Question: I use SKNode's xScale property to flip my sprites horizontally. Now, after updating iOS to version 7.1 horizontal flip causes my objects to sink inside the ground. (See animation below). The problem occurs only with xScale property. Vertical flips work fine.
'''
// Init
{
SKSpriteNode* ground = [SKSpriteNode spriteNodeWithColor:[UIColor blackColor] size:CGSizeMake(winSize.width, 150)];
ground.position = CGPointMake(winSize.width/2, ground.size.height/2);
ground.physicsBody = [SKPhysicsBody bodyWithRectangleOfSize:ground.size center:CGPointZero];
ground.physicsBody.dynamic = NO;
ground.physicsBody.categoryBitMask = 0x01;
ground.physicsBody.collisionBitMask = 0x02;
ground.physicsBody.contactTestBitMask = 0x02;
[self.world addChild:ground];
SKSpriteNode* turtle = [SKSpriteNode spriteNodeWithImageNamed:@"turtle.png"];
turtle.physicsBody = [SKPhysicsBody bodyWithCircleOfRadius:turtle.size.width/2];
turtle.physicsBody.categoryBitMask = 0x02;
turtle.physicsBody.collisionBitMask = 0x01;
turtle.physicsBody.contactTestBitMask = 0x01;
turtle.position = CGPointMake(winSize.width/2, winSize.height/2);
[self.world addChild:turtle];
self.turtle = turtle;
}
// Somewhere else
{
self.turtle.xScale *= -1;
}
'''

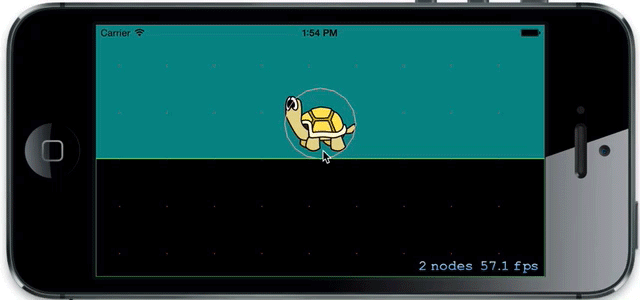
Answer: I'm convinced this is a bug in SpriteKit.
Anyway, here is one solution for the problem (Actually, this is more a workaround than a real solution but...): Also, container node holds the physicsBody while the child node is merely a graphics node. This way you can safely flip the sprite using xScale without affecting the physics of the node.
'''
// Init
{
SKSpriteNode* turtleSprite = [SKSpriteNode spriteNodeWithImageNamed:@"turtle.png"];
self.turtleSprite = turtleSprite;
SKNode* turtleWrapper = [SKNode node];
turtleWrapper.physicsBody = [SKPhysicsBody bodyWithCircleOfRadius:turtleSprite.size.width/2];
turtleWrapper.physicsBody.categoryBitMask = 2;
turtleWrapper.physicsBody.collisionBitMask = 1;
turtleWrapper.physicsBody.contactTestBitMask = 1;
[turtleWrapper addChild:turtleSprite];
[self.world addChild:turtleWrapper];
}
// Elsewhere
{
self.turtleSprite.xScale *= -1;
}
'''